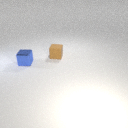
small blue metal cube to the left of small brown rubber cube